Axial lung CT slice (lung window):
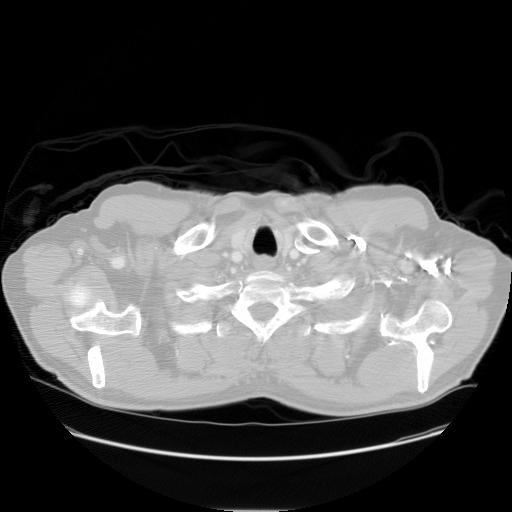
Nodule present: no